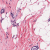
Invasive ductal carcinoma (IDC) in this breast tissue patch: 0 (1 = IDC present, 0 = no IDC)